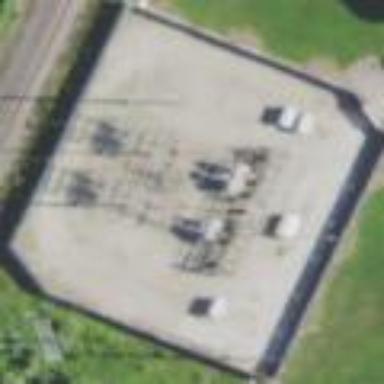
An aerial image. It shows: Distribution power substation surrounded by wall.